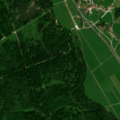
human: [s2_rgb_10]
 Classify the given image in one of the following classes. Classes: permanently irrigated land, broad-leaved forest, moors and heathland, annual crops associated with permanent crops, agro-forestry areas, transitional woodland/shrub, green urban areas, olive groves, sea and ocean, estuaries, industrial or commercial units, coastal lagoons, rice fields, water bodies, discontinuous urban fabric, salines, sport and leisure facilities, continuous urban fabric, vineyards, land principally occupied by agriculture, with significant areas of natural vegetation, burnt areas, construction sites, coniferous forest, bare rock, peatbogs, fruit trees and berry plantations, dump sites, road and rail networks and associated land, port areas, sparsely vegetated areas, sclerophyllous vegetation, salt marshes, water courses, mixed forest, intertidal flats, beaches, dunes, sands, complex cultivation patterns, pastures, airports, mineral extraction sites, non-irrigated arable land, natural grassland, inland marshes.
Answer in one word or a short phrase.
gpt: pastures, broad-leaved forest, mixed forest